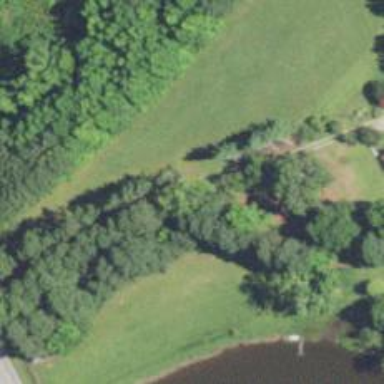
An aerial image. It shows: Driveway.